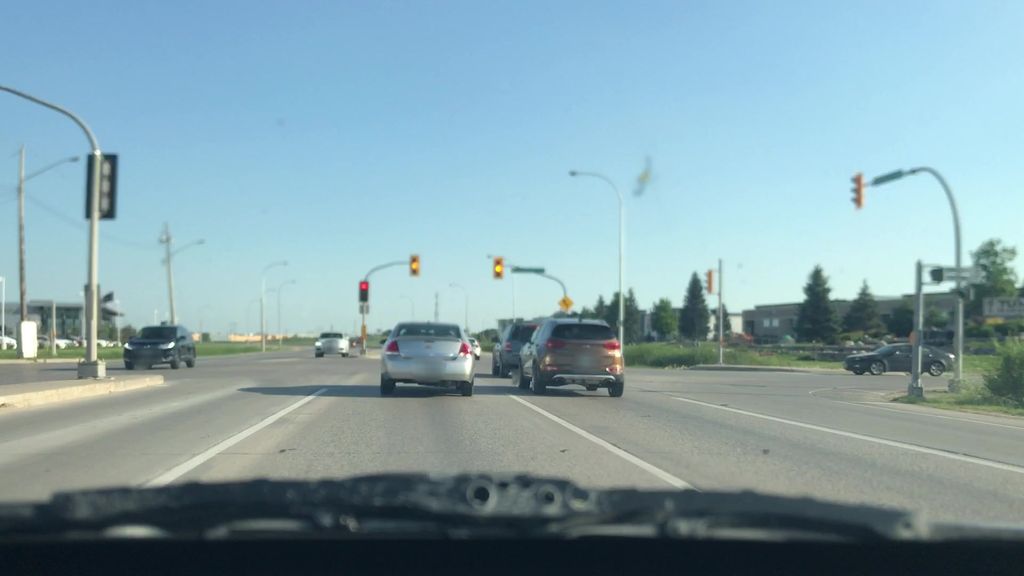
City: winnipeg